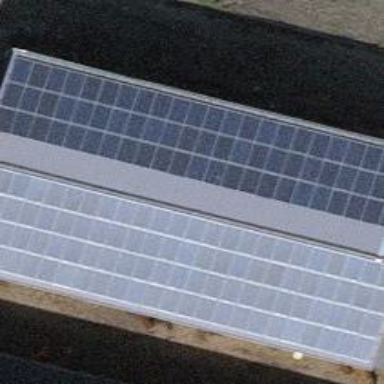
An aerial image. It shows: Solar power generator utilizing photovoltaic technology with solar photovoltaic panels.